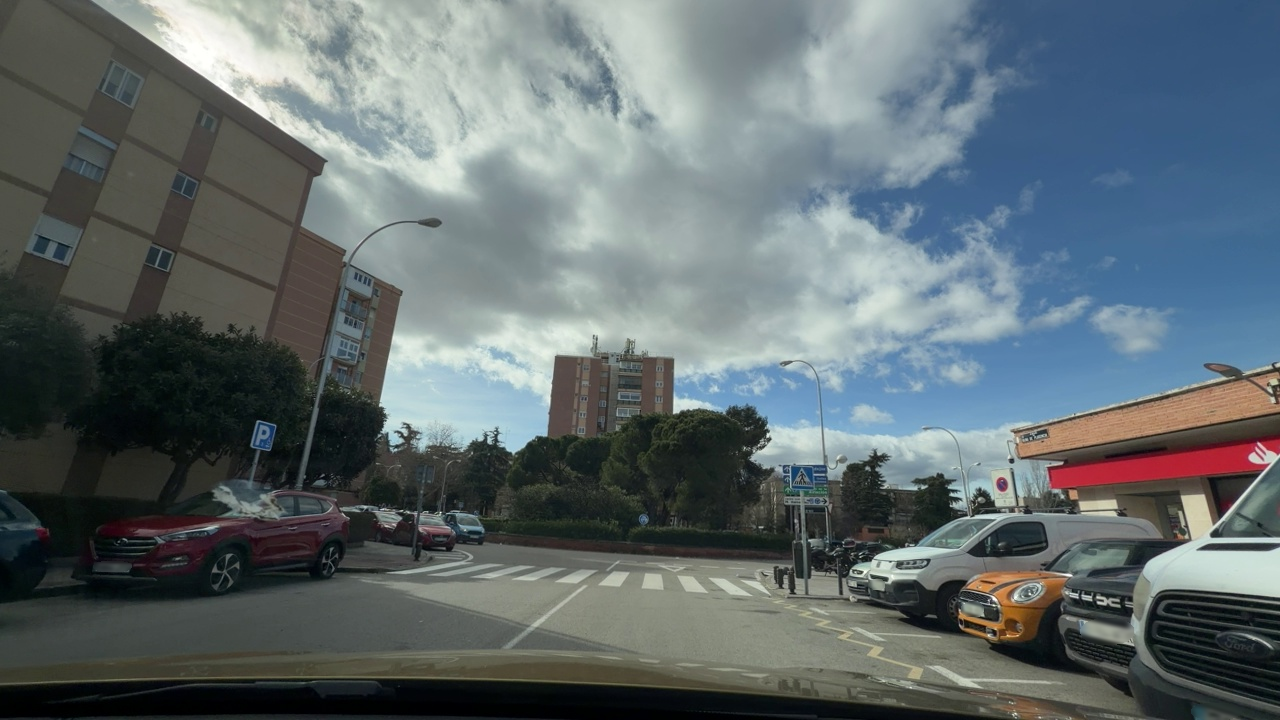
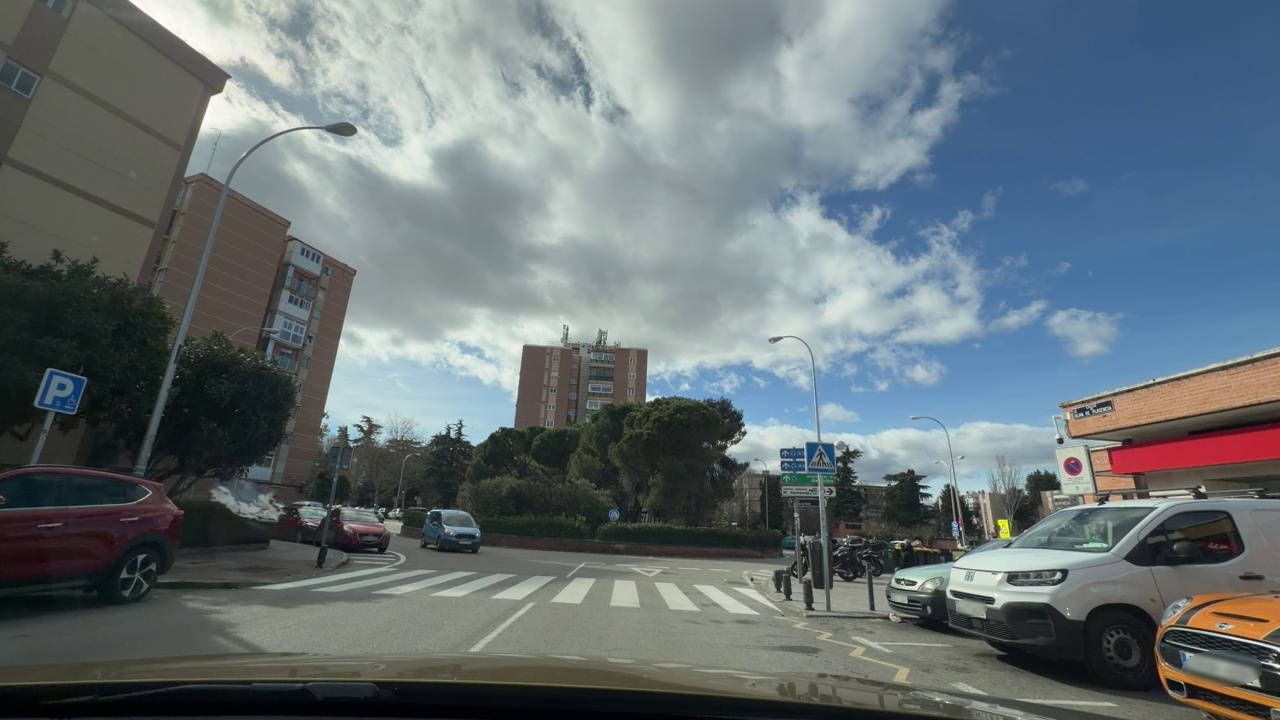
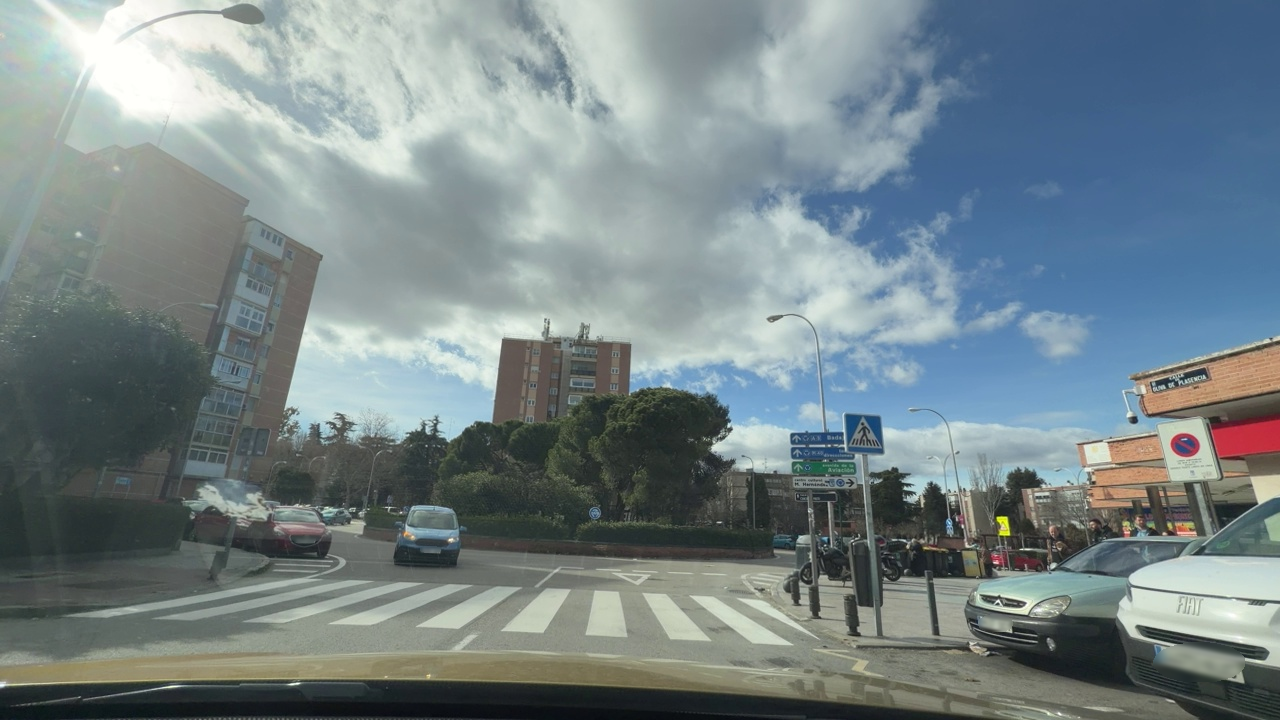
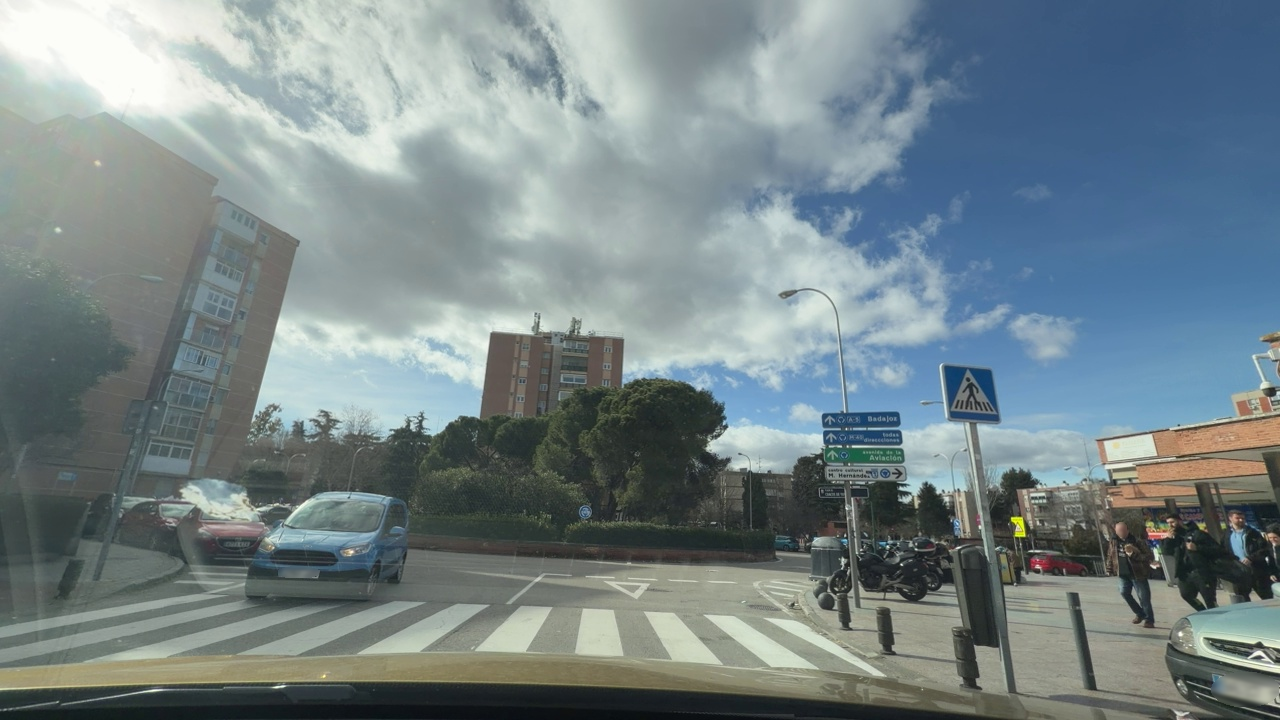
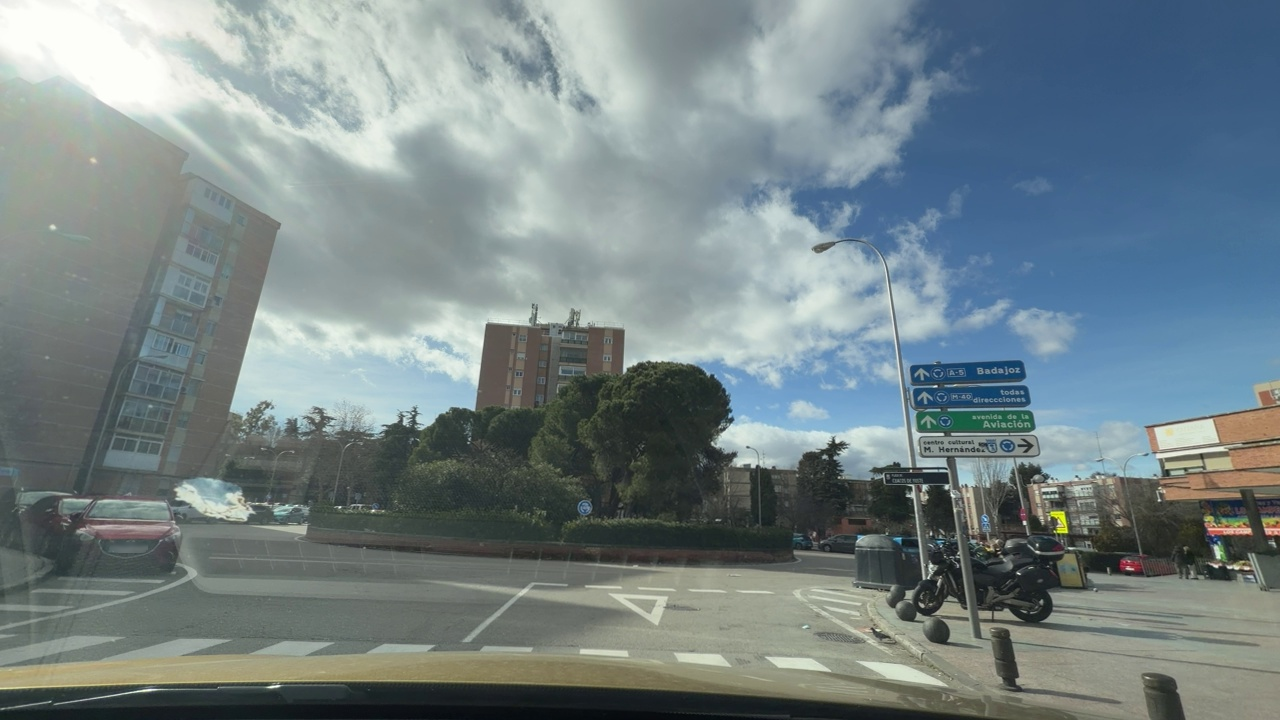
Situation: Roundabout
Question: Is the ego vehicle currently inside a roundabout?
Answer: Yes
Reasoning: The vehicle is approaching a roundabout

Situation: Roundabout
Question: Is a roundabout visible ahead in the ego direction?
Answer: Yes
Reasoning: A central island is visible ahead.

Situation: Roundabout
Question: Is the ego vehicle stationary while another vehicle crosses its path within the roundabout?
Answer: No
Reasoning: The vehicle is approaching the roundabout, but there's another vehicle exiting the roundabout.